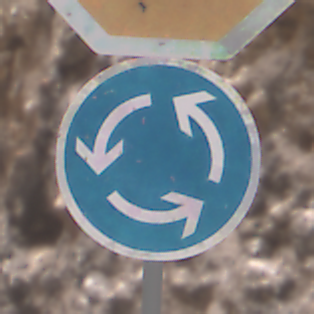
Verkehrszeichen: Kreisverkehr
Zusatzzeichen oben: Stop
Umgebung: Outdoor, Urban
Tageszeit: Midday
Wetter: PartlyCloudy
Licht: Natural
Jahreszeit: NotSpecified
Kontrast: MediumContrast